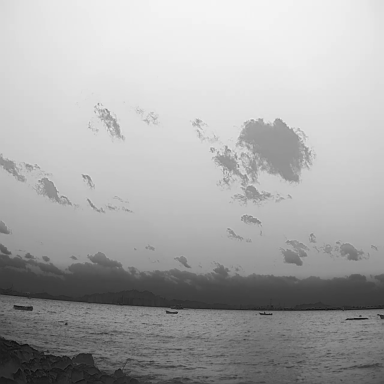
There are three bulk_carriers in the infrared image.